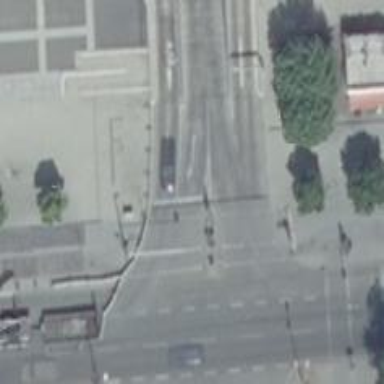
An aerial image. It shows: Road with traffic signals at crossing. The crossing is equipped with signals.